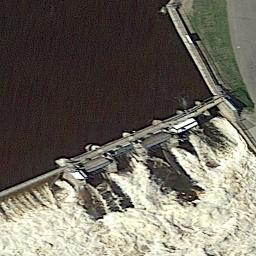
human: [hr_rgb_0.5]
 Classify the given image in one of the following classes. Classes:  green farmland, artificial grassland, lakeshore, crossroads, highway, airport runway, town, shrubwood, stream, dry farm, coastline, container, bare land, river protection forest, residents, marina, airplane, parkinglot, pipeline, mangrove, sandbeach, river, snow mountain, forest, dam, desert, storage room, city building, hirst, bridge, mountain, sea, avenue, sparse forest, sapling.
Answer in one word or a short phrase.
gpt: dam